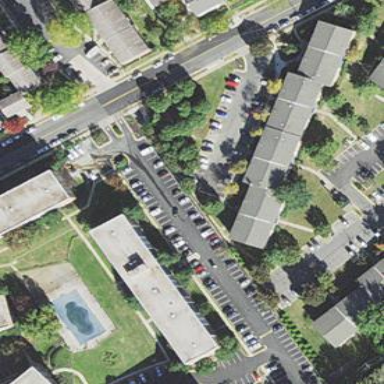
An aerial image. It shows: Residential building.